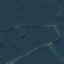
Land use / land cover class: Forest